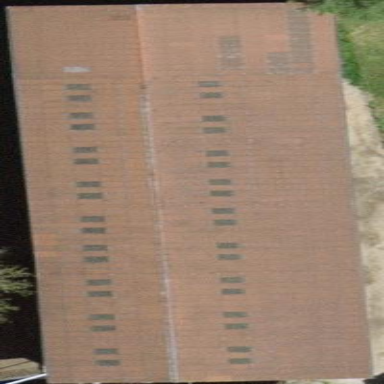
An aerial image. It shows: Farm auxiliary building.